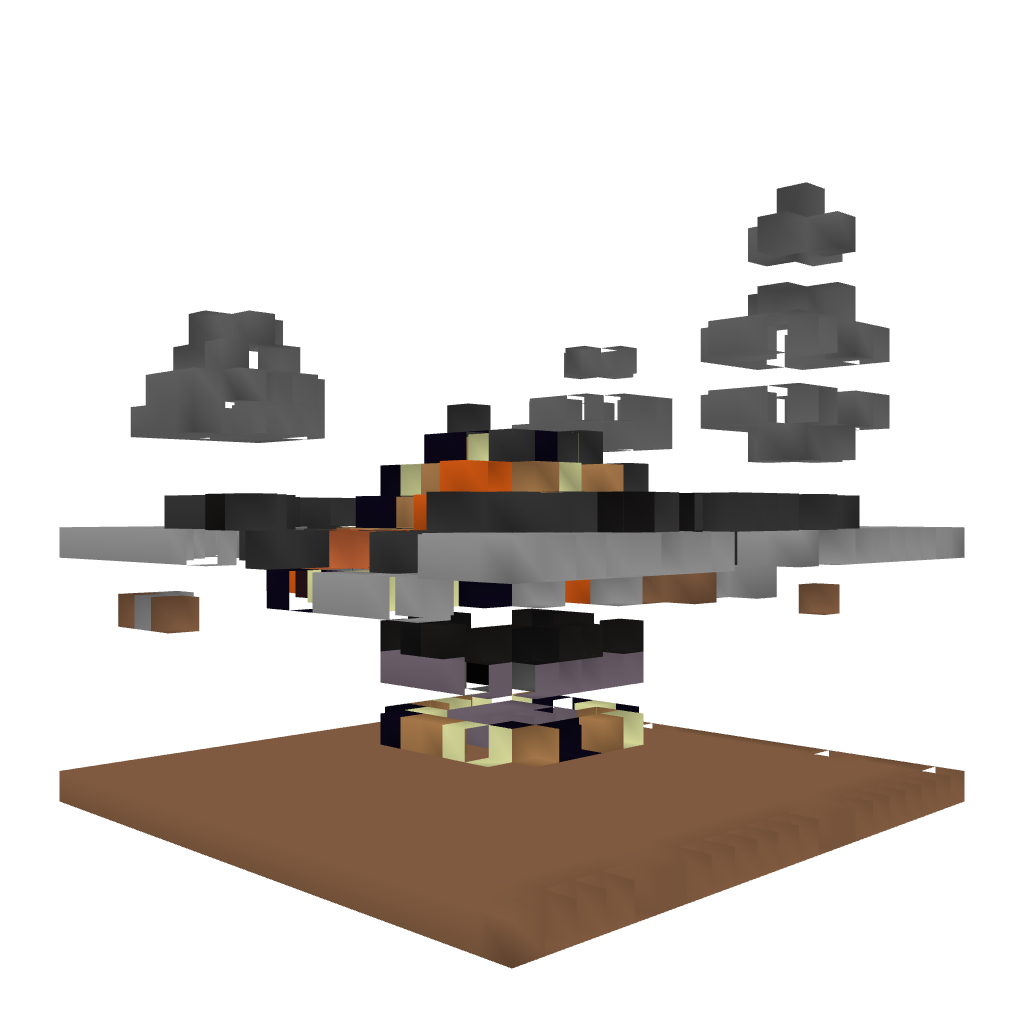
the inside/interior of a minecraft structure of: The End